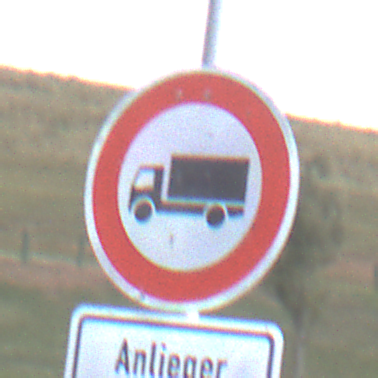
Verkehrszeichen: VerbotFuerKraftfahrzeugeUeberDreiKommaFuenfTonnen
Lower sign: PersonengruppenFrei2
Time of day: SunriseSunset
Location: Outdoor (RoadRail)
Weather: PartlyCloudy
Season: NotSpecified
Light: Natural